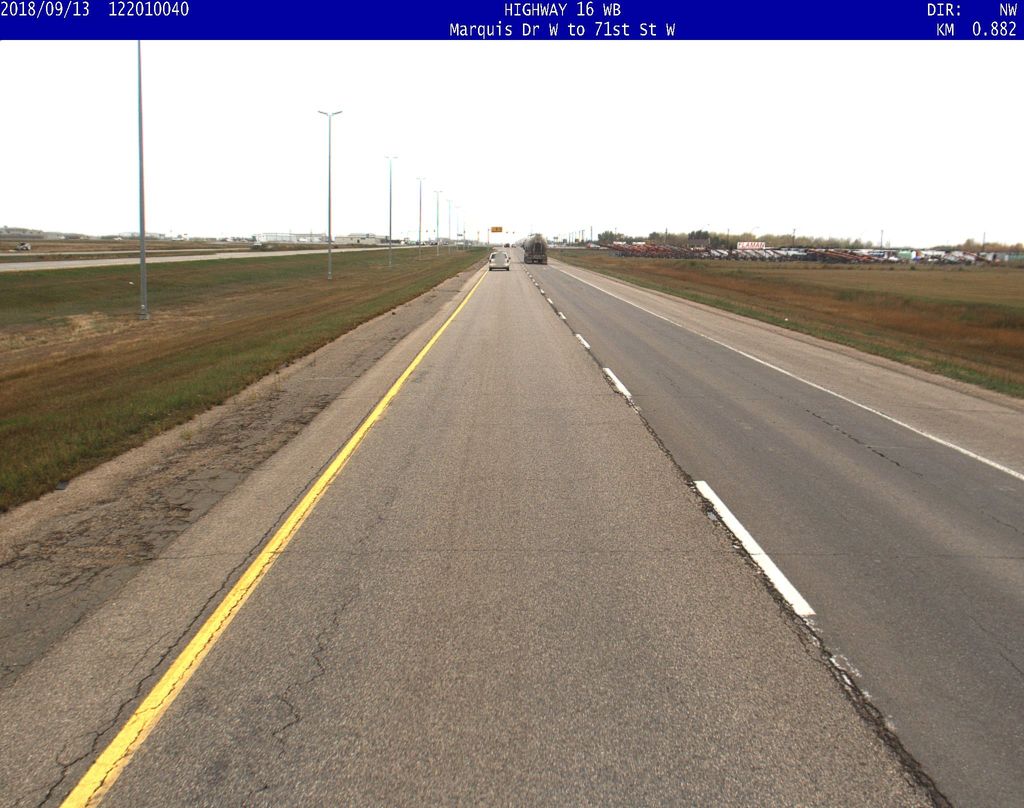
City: saskatoon